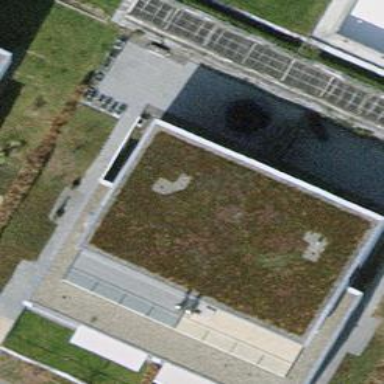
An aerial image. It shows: Building.